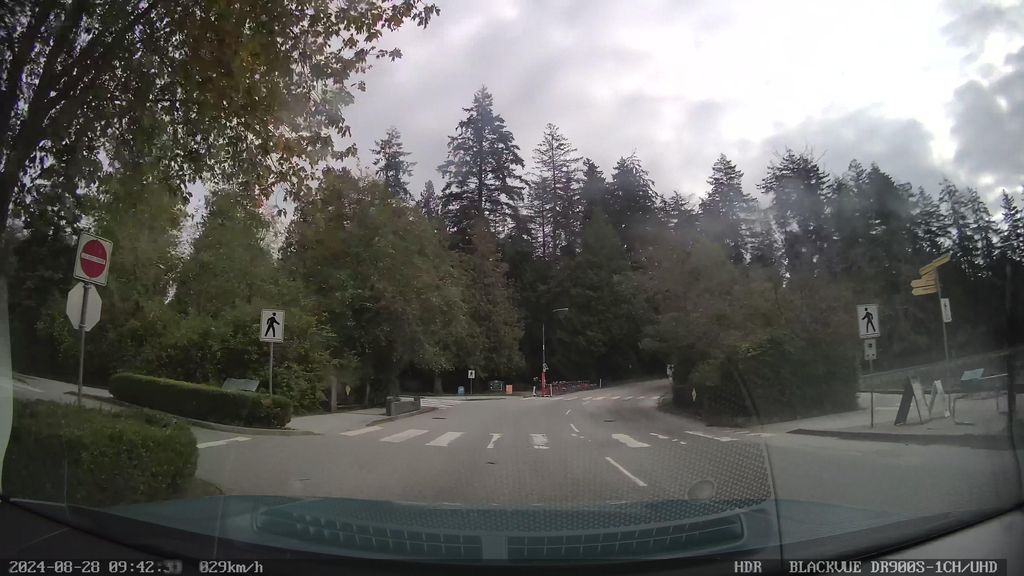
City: vancouver